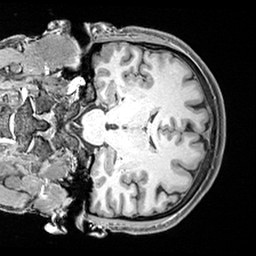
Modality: T1w
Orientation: coronal
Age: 38
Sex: male
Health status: healthy
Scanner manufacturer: siemens
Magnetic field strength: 3 T
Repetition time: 2.4 s
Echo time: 0.00217 s